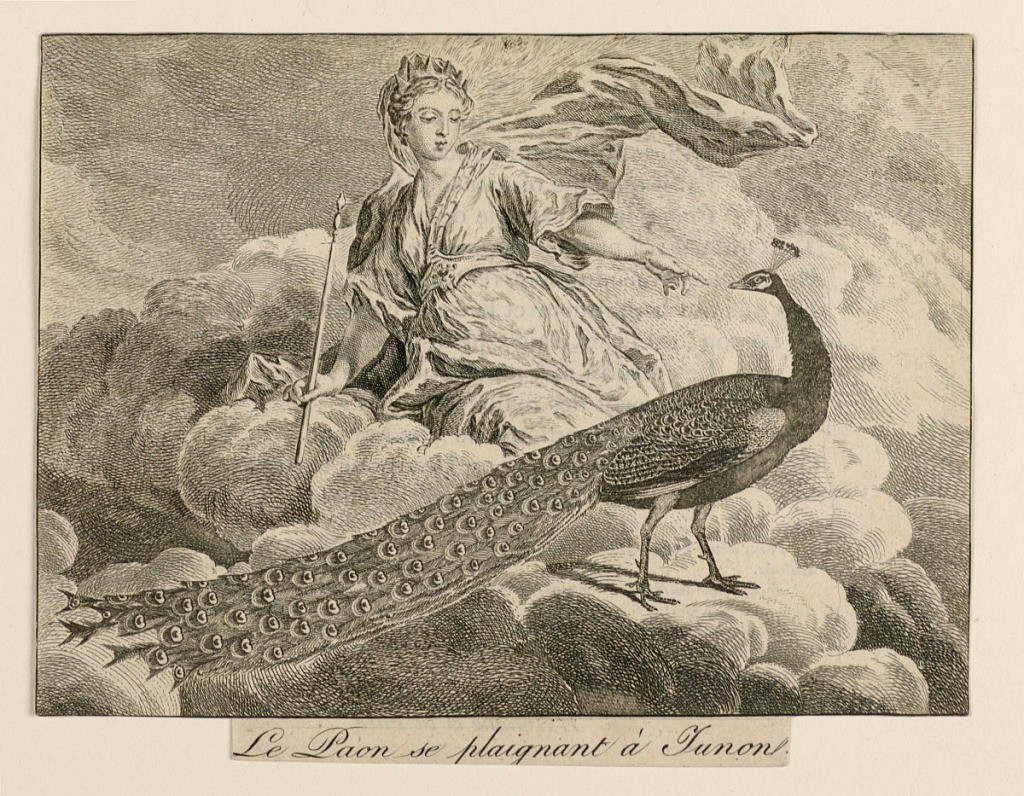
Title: "Le Paon se plaignant à Junon" from La Fontaine's Fables
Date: ca. 1770–1800
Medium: Black ink on white paper
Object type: Engraving
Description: Horizontal rectangle. Scene from La Fontaine's fable, showing Juno seated on a bank of clouds, hand out-stretched toward a peacock.